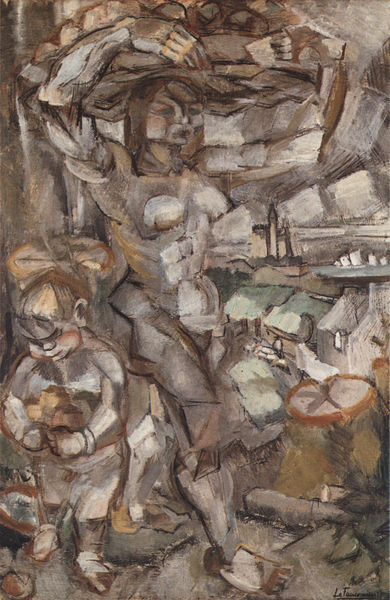
Titel: L'abbondanza
Künstler: Henri Le Fauconnier
Standort: Stockholm
Institution: Moderna Museet
Schlagwörter: akt, gruppe, nackt, wasser, weiß, fluss, grün, kubismus, mädchen, see, stadt, braun, frankreich, frau, grau, holz, kreide, gebäude, rot, weg, tanz, arme, augen, tablett, tragen, baumstamm, häuser, kirche, kind, mutter, turm, bein, brüste, frauenakt, haltung, moderne, backen, last, lehm, abstrakt, modern, dorf, formen, monochrom, linien, füsse, industrie, treppe, spielen, kraft, muskeln, korb, stufen, bauch, junge, surrealismus, knabe, erdfarben, linie, monochromie, klassische moderne, schritt, jesus, picasso, stark, madonna, stärke, graus, auferstehung, baumstumpf, klassisch, pastellkreide, facetten, kraftvoll, kantig, pausbacken, kreidezeichnung, bauchmuskeln, sexualität, urzustand, barques, frühstadium